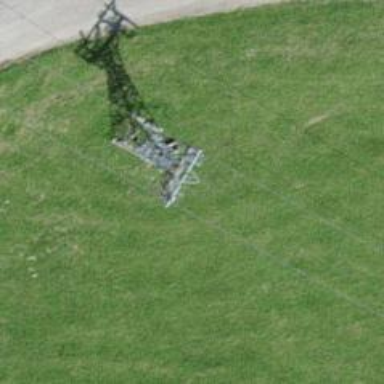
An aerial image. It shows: Pylon for aerialway.